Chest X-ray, PA view. Patient: 71 years old, sex F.
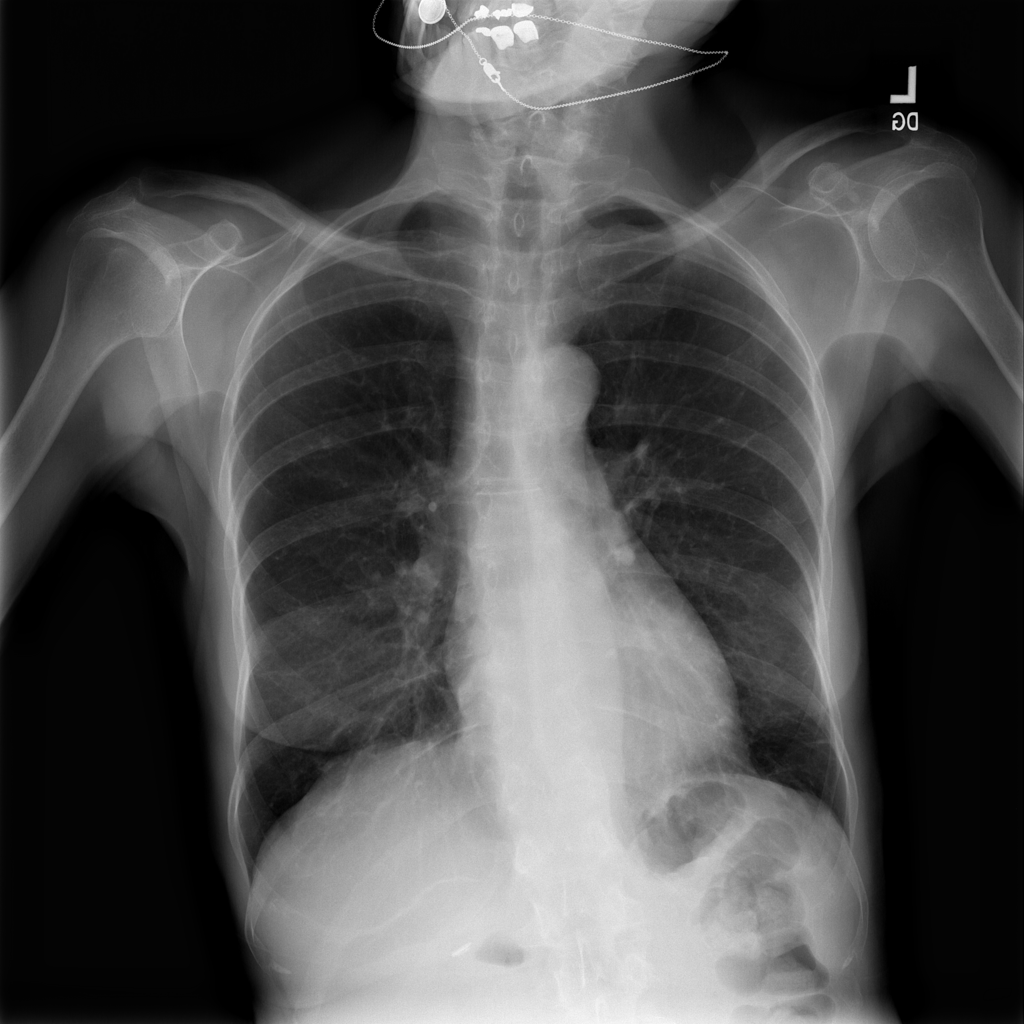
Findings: No Finding